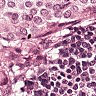
Metastatic tissue present: yes